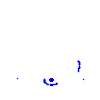
Particle: electron